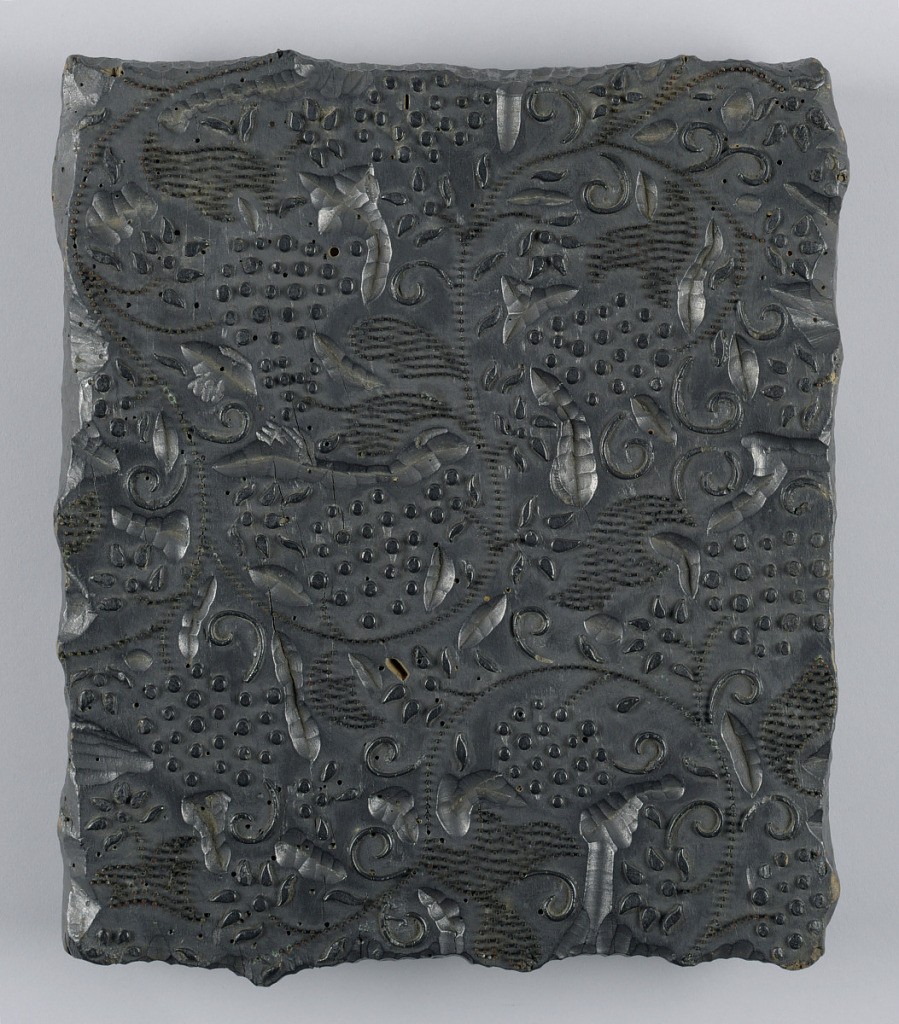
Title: Printing block
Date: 19th century
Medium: wood, metal
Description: Carved design of thin, serpentine lines and leaves formed by carved dots and metal pins.